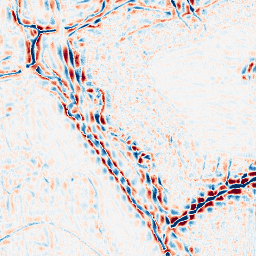
Category: wavelet
Decomposition family: wavelet_biorthogonal
Decomposition parameters: wavelet: bior5.5
level: 3
Upsampling method: fft_zeropad
Upsampling parameters: scale: 8
Upsampling scale: 8